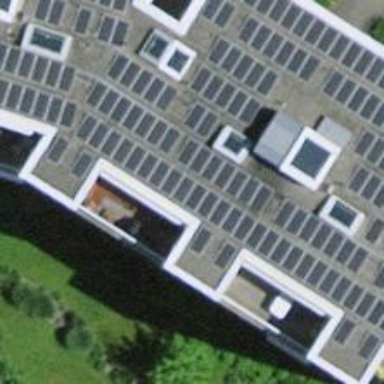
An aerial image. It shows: Solar photovoltaic panel generator.